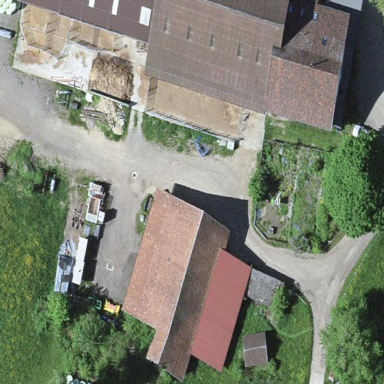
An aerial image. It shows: Farmyard area.